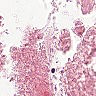
Metastatic tissue present: no